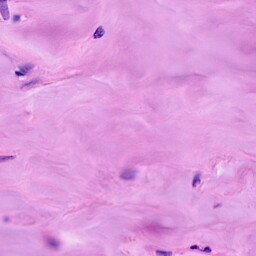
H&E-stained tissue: Breast